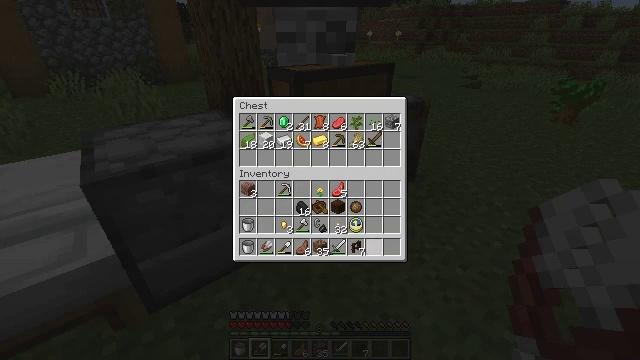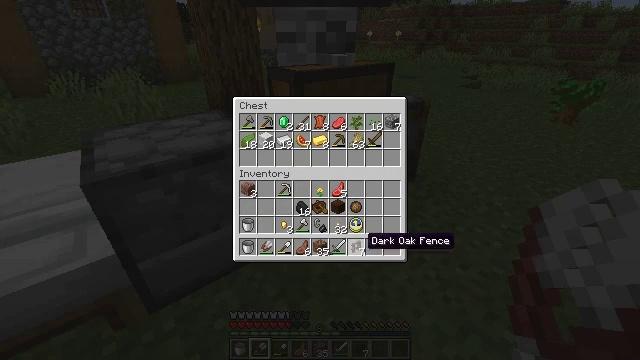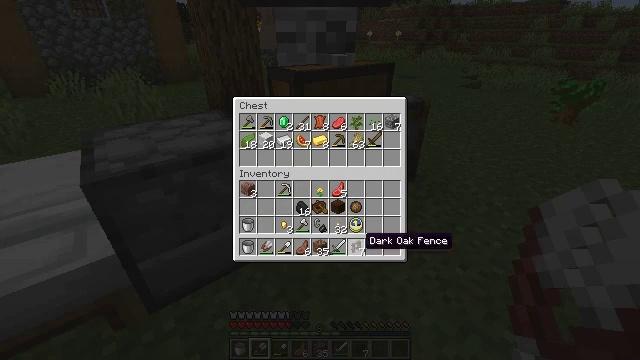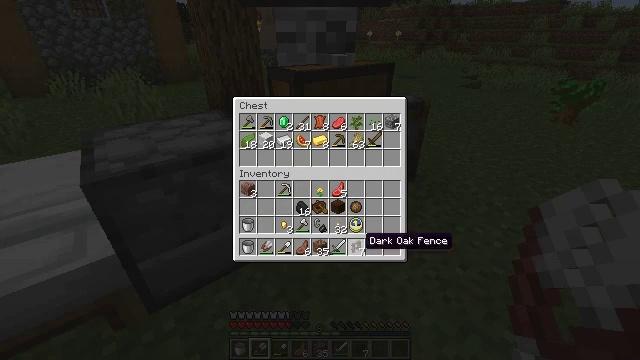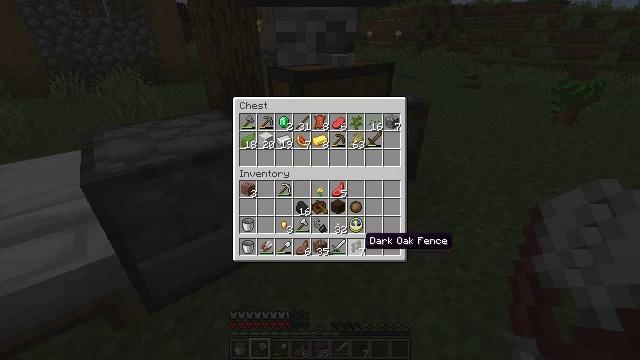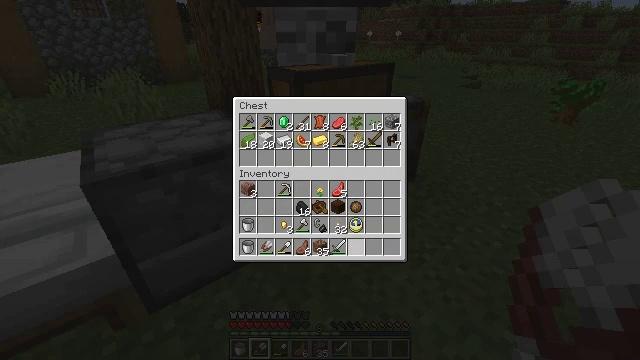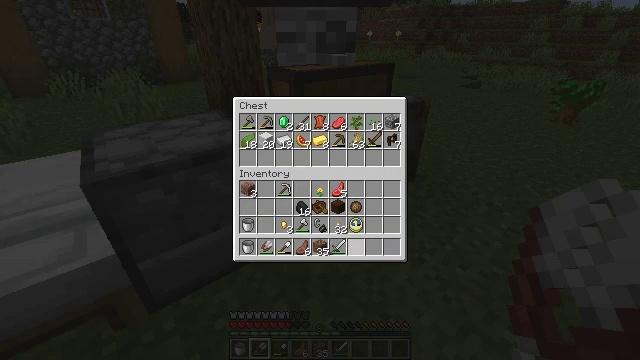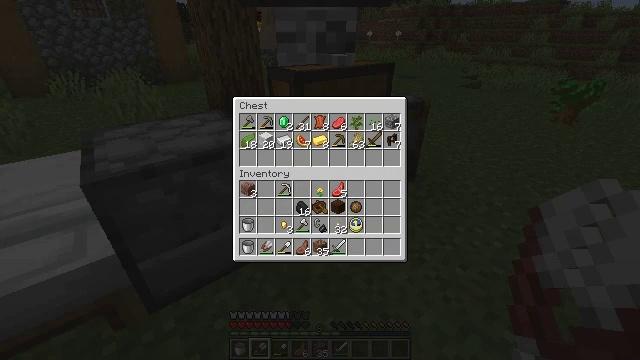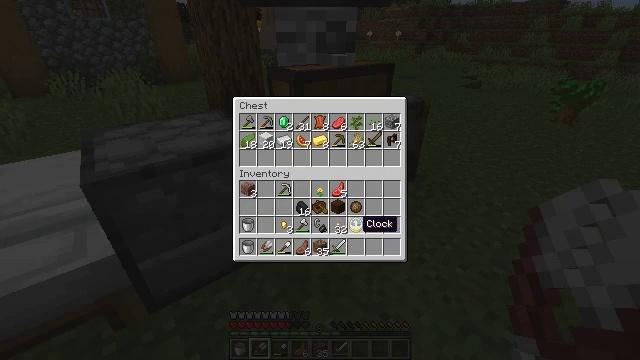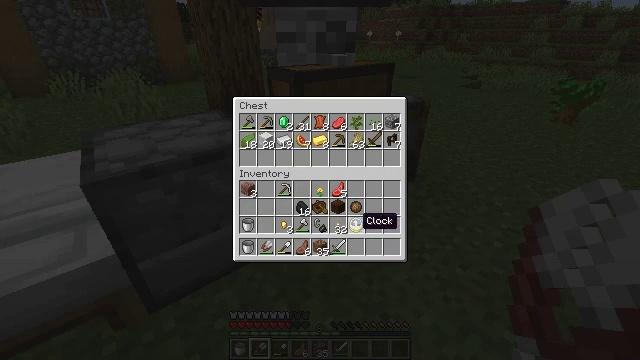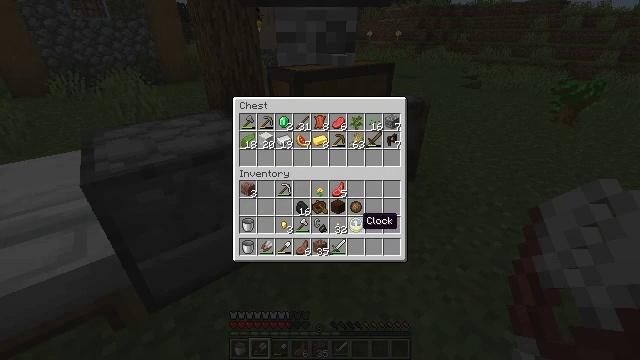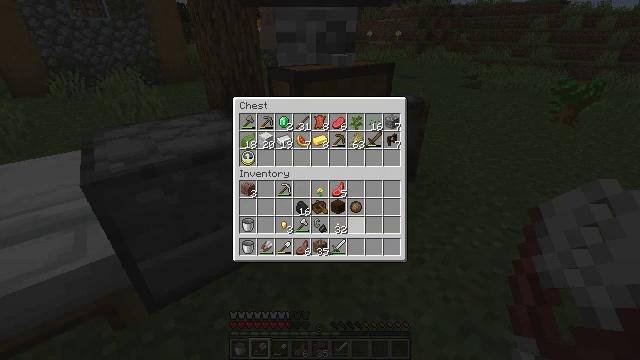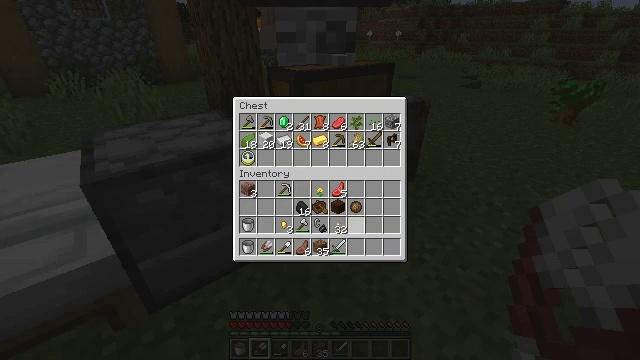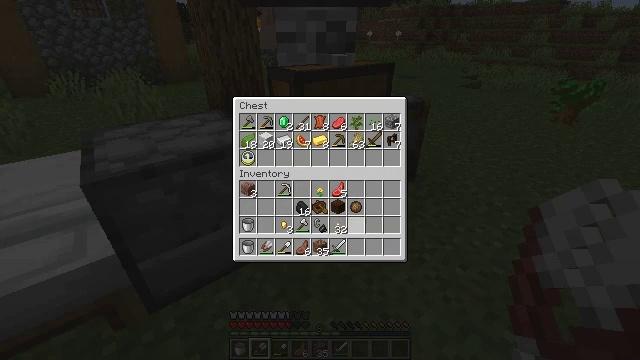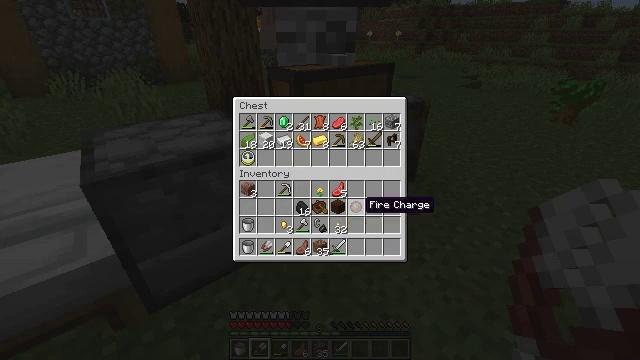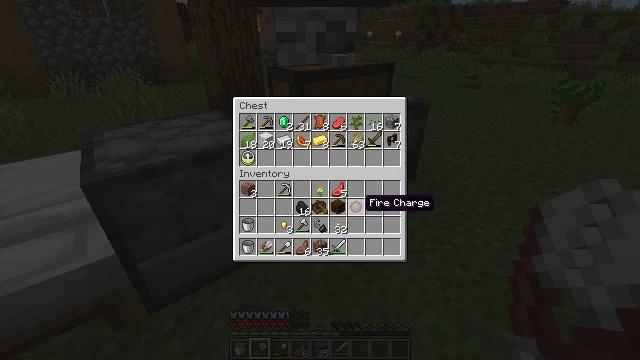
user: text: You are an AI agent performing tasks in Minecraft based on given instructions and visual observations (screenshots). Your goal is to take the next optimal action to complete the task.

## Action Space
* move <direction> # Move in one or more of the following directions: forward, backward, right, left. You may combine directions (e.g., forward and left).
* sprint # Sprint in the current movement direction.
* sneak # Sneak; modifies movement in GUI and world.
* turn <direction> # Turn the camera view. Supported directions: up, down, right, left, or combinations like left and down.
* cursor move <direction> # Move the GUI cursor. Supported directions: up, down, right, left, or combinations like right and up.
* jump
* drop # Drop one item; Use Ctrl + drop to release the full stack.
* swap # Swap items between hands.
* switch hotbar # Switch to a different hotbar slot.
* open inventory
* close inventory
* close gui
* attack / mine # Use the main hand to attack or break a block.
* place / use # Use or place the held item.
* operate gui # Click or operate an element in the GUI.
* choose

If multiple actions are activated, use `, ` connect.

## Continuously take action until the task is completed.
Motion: motion action
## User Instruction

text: Combine wool in the crafting grid to craft a white carpet.
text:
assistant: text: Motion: sneak, turn left
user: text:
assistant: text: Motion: sneak
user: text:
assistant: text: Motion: sneak
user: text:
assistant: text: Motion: sneak
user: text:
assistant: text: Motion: sneak, attack / mine
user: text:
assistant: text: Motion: sneak, attack / mine
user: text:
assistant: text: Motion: sneak, turn up, attack / mine
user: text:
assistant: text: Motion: sneak
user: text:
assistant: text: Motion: sneak
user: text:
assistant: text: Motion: sneak
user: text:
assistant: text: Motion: sneak, attack / mine
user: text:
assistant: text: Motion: sneak, attack / mine
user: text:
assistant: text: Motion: sneak, turn up, attack / mine
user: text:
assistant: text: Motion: sneak
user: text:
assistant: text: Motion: sneak
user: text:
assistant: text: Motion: sneak
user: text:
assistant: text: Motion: sneak
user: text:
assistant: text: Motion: sneak, attack / mine
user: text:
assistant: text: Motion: sneak, attack / mine
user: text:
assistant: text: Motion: sneak
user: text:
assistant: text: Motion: sneak
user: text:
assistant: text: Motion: sneak
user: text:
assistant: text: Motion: sneak, attack / mine
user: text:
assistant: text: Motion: sneak, attack / mine
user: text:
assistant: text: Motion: sneak, attack / mine
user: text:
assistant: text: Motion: sneak, turn down
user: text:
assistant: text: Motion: sneak
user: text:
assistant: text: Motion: sneak, attack / mine
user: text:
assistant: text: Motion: sneak, attack / mine
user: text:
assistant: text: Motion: sneak, attack / mine